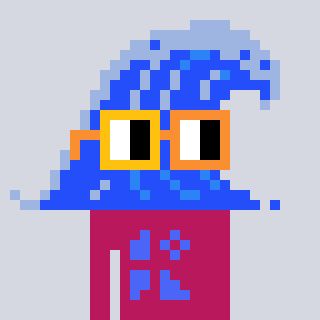
a pixel art character with square yellow and orange glasses, a wave-shaped head and a darkpink-colored body on a cool background